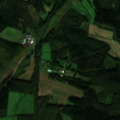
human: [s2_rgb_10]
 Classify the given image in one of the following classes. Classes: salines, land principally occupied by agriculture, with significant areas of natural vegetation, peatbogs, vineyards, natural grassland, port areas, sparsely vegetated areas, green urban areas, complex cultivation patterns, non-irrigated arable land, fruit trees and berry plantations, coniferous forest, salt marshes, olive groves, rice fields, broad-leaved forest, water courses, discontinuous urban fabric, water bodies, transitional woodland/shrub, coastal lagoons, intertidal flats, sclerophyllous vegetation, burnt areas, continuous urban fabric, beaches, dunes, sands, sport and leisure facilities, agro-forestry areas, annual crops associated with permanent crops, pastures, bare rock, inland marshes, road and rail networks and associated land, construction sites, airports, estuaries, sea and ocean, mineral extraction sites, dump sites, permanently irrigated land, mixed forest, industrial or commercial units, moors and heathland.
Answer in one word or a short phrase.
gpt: land principally occupied by agriculture, with significant areas of natural vegetation, broad-leaved forest, coniferous forest, mixed forest, transitional woodland/shrub